Current action and preconditions to check: path_clear

Your task: For each precondition in the list above, predict whether it will hold at this action.

Consider the current scene as observed from the mobile robot's camera, and analyze the predicted future states of all dynamic agents (e.g., people, animals, vehicles, or any moving entities) within the NEXT SECOND.

IMPORTANT: Only answer "very likely" if you are absolutely certain—based on strong, clear evidence—that a dynamic agent will violate the precondition in the predicted future state. Do NOT answer "very likely" for unlikely, ambiguous, or low-probability risks.

Ask yourself for each precondition: Is there a high probability, with clear and convincing evidence, that the predicted future states of any dynamic agent will interfere with the predicted future state of the currently executing action within the NEXT SECOND, causing that precondition to fail?

Assess the risk level based on these predictions. Use "likely" or "very likely" if motions create a clear risk of interference.

Use "neutral" or "improbable" if agents are nearby but their predicted paths are clearly diverging or non-conflicting.

Failure Risk Categories: "very improbable", "improbable", "neutral", "likely", "very likely"

Answer Format: Output ONLY the probability_of_failure value from these categories: "very improbable", "improbable", "neutral", "likely", "very likely"

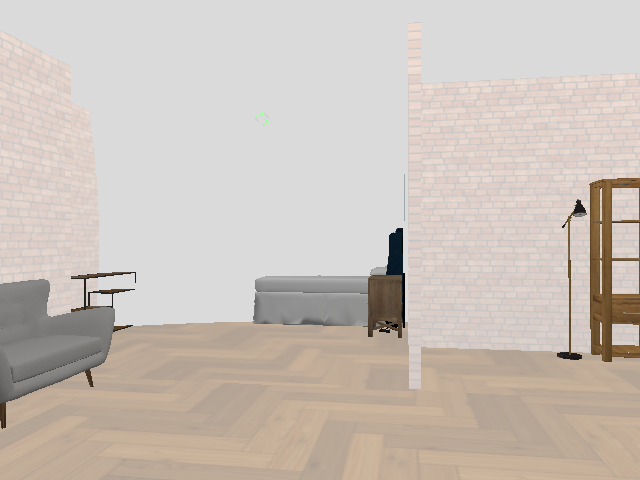

Answer: very improbable